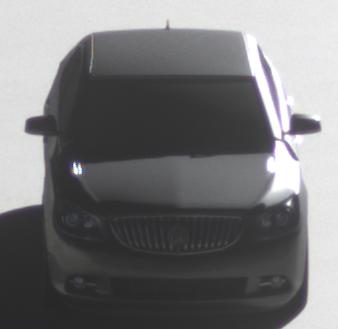
Make: Buick
Model: LaCrosse
Detailed model: Gen. 2
Model produced from: 2009
Model produced until: 2016
Doors: 4
Color: gray
Road condition: dry road
Daytime: morning or afternoon
Contrast: high contrast